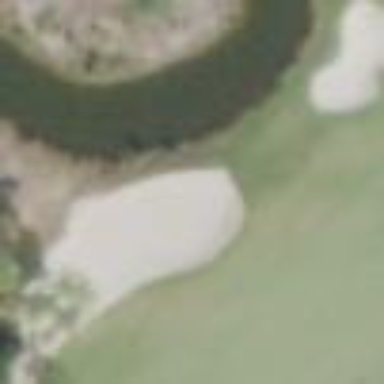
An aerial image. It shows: Golf bunker filled with natural sand.